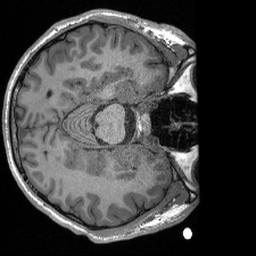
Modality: T1w
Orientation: axial
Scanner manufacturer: siemens
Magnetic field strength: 3 T
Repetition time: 2.4 s
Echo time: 0.00213 s